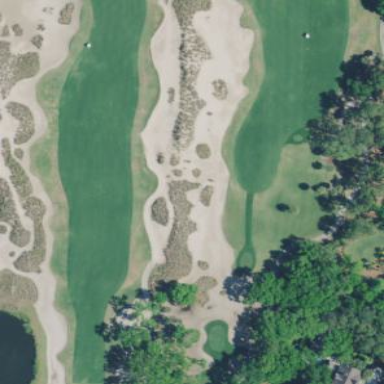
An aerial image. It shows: Sandy area is golf bunker.